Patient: sex F, age 57
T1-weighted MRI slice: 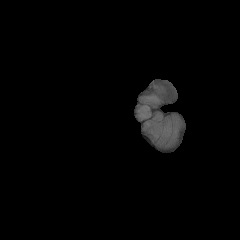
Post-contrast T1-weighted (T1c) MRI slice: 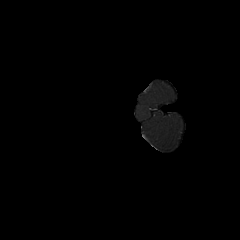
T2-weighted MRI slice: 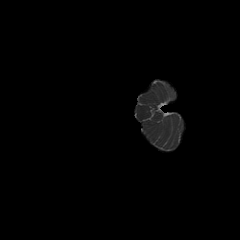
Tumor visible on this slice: no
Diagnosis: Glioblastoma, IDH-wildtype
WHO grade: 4